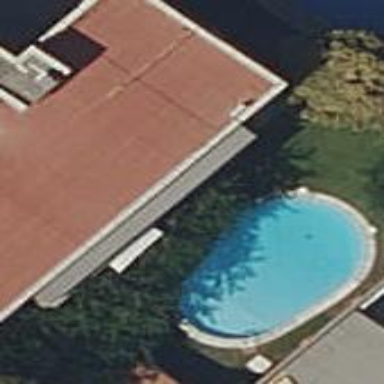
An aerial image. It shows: Swimming pool located in leisure land.